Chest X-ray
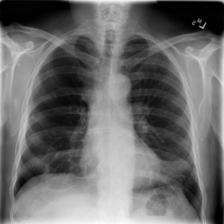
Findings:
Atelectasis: negative
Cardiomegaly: negative
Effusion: negative
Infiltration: negative
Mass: negative
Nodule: negative
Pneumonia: negative
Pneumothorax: negative
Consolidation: negative
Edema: negative
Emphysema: negative
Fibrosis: negative
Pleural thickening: negative
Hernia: negative